Question: I have the <URL> where a user selects their school. The problem I'm currently having is that I want to show a text, e.g., "My school is not listed" when there are no schools found. Currently, by default the text, "no existing match" is shown, i want to change that text.

Looking at the documentation for the gem, I don't see a way to set the text for when there are no results found. Is there a way to override the gem and return a different string if it doesn't find any results? Or, will i need to modify the jquery call?
'''
class SuggestionsController < ApplicationController
autocomplete :school, :name, :full => true
end
'''
'''
<%= form_for(resource, as: resource_name, url: registration_path(resource_name)) do |f| %>
<%= devise_error_messages! %>
<div>
<%= f.label :school_id %>
<%= f.autocomplete_field :school_name, autocomplete_school_name_suggestions_path %>
</div>
<% end %>
'''
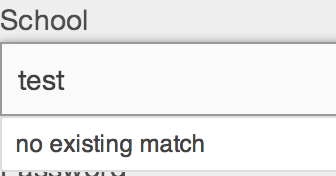
Answer: The '"no existing match"' message is inserted by the autocomplete-rails-uncompressed.js file on line 61 <URL>:
'''
if(arguments[0].length == 0) {
arguments[0] = []
arguments[0][0] = { id: "", label: "no existing match" }
}
'''
It looks like that string is hardcoded, so there is no way for you to customize the empty message without some extra effort on your end.
An easy solution would be to remove the line
'''
//= require autocomplete-rails
'''
from your 'application.js' file then copy and paste the 'autocomplete-rails-uncompressed.js' file into your javascripts folder, and alter the '"no existing match"' string to your preferred phrase. The drawback to this approach is that if this gem were to be updated in the future, it would be up to you to update your modified javascript file.
A better and more involved solution would be to fork the gem and alter the javascript logic to accept options other than '"no existing match"'. Once that is implemented, you could then submit a pull request to get your new and improved logic merged into master.